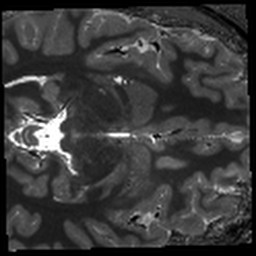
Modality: T1map
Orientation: axial
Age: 21
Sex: female